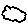
Label: cloud